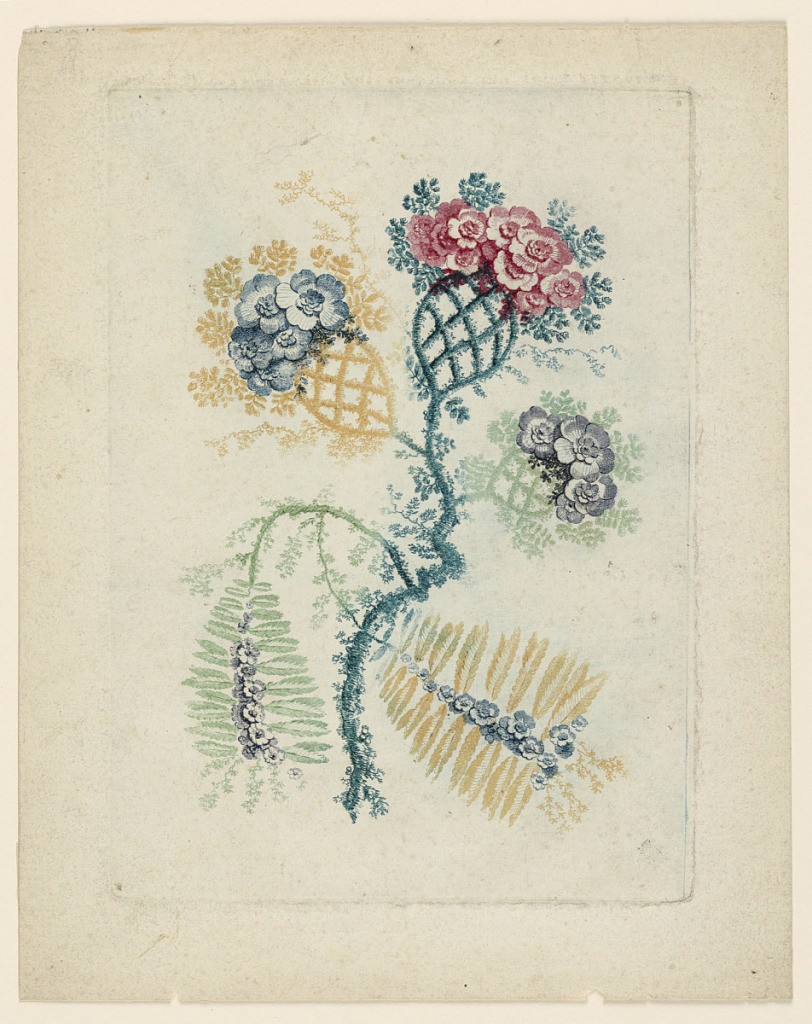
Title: Fantastic Flower Motif from Nouvelle Suitte de Cahiers de Fleurs Idéales
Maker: Jean-Baptiste Pillement, French, 1728–1808
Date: late 18th century
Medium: Etching a la poupée and colored inks on paper
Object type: Print
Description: A central stem diverges to five separate branches. Three, at top, emerge into orange, teal, and light green lattices to suport floral arrangements of small blossoms in blue, pink, and lavender, respectively. Below, long thin floral arrangements in lavender (left) and blue (right) are flanked by long almond-shaped leaves, emerging from the blossoms perpendicularly. At left, in green, and at right, orange.